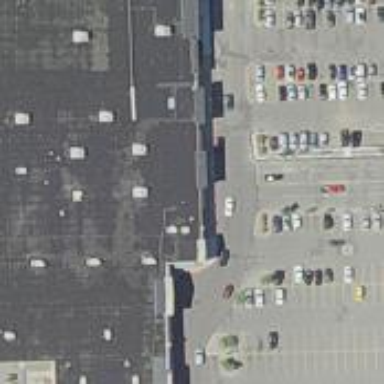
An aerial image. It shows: Supermarket.